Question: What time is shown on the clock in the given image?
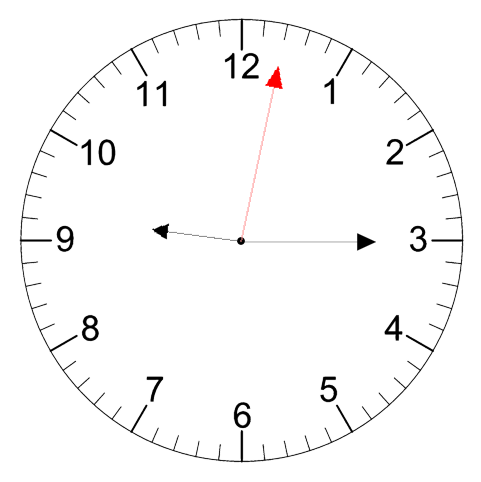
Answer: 09:15:02